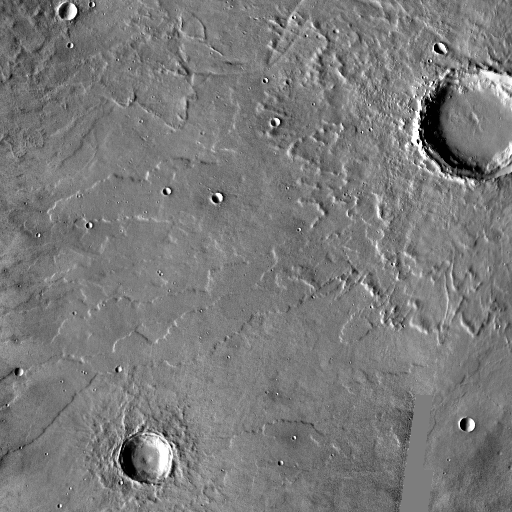
Crater classes present: Background, Other, Layered